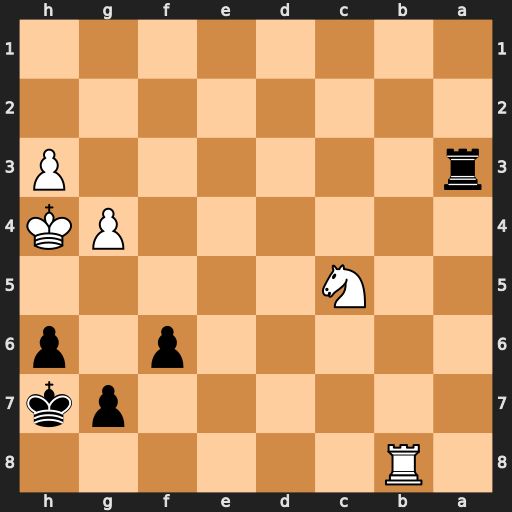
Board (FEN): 1R6/6pk/5p1p/2N5/6PK/r6P/8/8
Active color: b
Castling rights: -
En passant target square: -
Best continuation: g5+ Kh5 Rxh3#